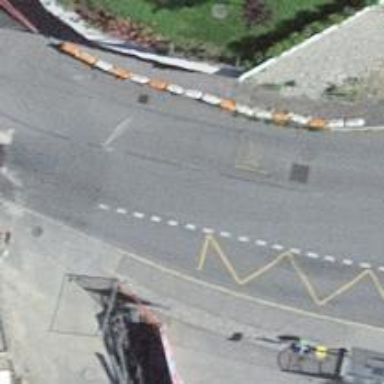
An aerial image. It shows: Bus stop with platform for public transport.